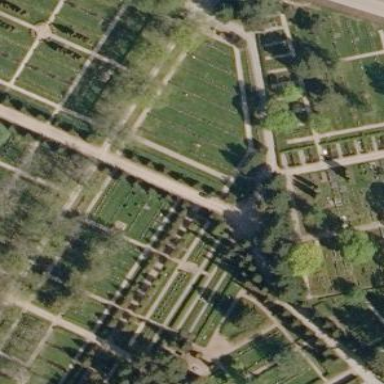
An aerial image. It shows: Sector in the cemetery.